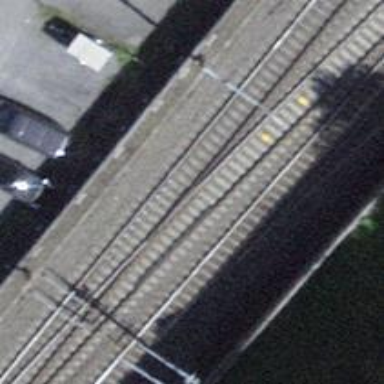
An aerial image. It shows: Siding railway with two tracks. The railway is electrified with contact line.